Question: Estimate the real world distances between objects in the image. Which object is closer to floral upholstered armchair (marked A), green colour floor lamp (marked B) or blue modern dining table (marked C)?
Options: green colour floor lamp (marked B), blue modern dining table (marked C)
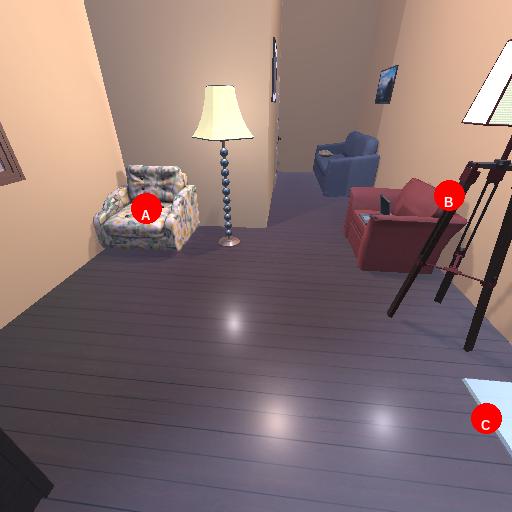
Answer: green colour floor lamp (marked B)